Field crop: tomato
Growth stage: 1
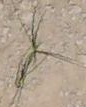
Species: cyperus